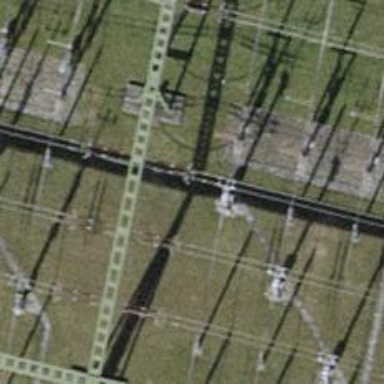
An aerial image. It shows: Insulator used in power equipment.